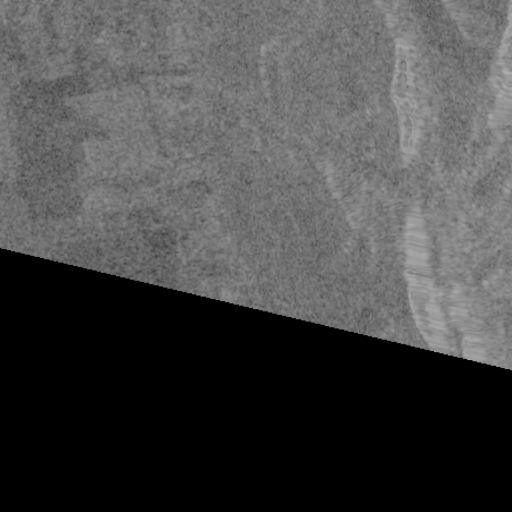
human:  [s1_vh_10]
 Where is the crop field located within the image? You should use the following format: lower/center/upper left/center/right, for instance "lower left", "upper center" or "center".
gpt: The crop field is located in the lower left of the image.
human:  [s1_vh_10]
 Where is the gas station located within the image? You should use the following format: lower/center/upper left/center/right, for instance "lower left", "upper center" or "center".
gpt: The gas station is located in the lower center of the image.
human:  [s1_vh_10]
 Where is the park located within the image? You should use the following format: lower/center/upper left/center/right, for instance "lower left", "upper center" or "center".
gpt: The park is located in the lower left of the image.
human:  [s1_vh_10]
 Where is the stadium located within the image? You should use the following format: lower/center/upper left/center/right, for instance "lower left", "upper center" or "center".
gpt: The stadium is located in the lower left of the image.
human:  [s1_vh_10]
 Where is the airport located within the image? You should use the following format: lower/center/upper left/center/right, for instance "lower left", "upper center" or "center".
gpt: There is no airport in the image.

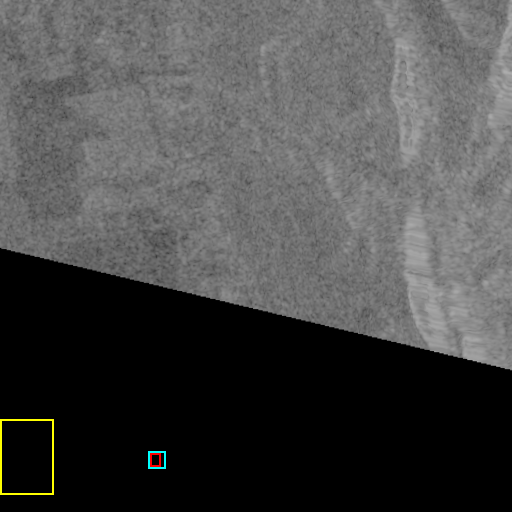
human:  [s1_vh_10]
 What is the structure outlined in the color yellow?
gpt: The structure outlined in yellow is a crop field.
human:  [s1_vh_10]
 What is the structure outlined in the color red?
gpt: The structure outlined in red is a park.
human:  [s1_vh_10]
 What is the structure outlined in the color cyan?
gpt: The structure outlined in cyan is a stadium.
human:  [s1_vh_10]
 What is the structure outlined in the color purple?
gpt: There is no purple outline.